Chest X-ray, PA view. Patient: 48 years old, sex F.
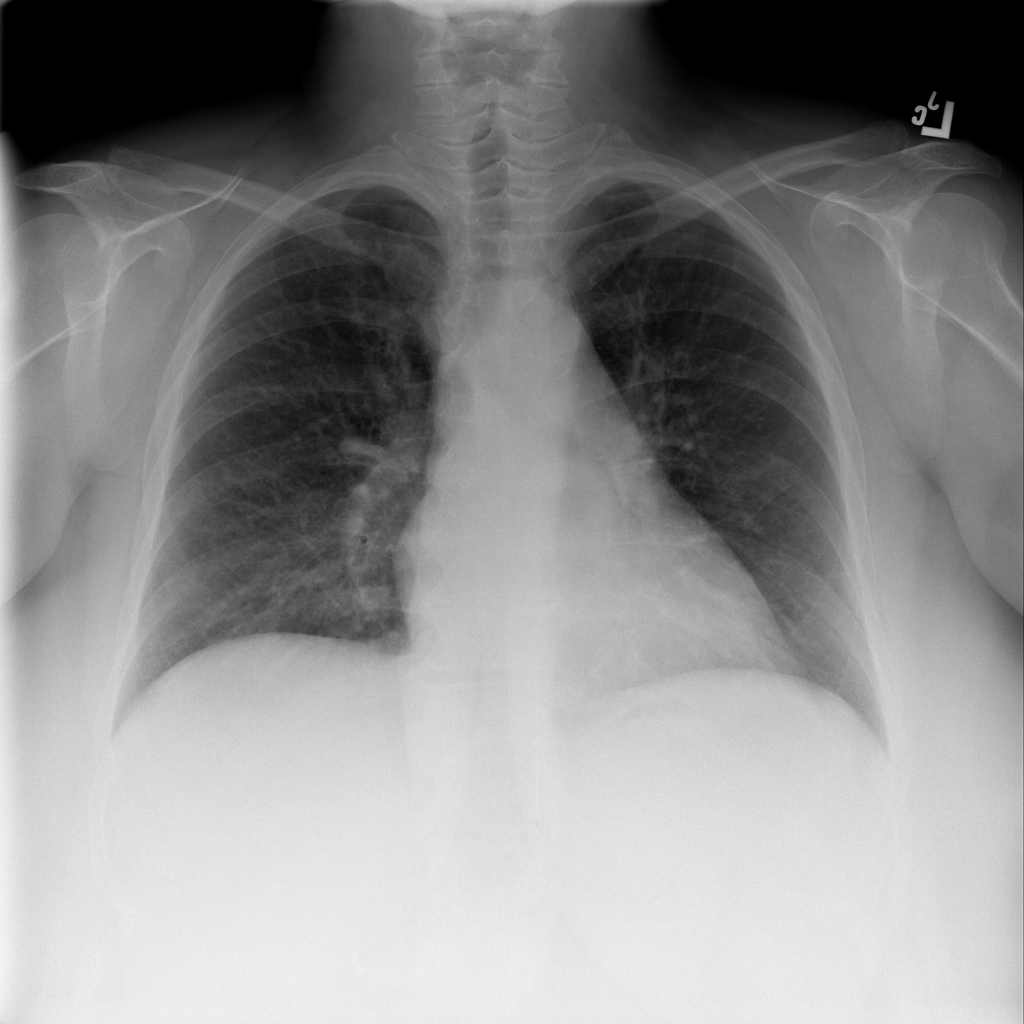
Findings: No Finding